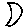
Label: moon